Aerial crown-view tile of a tropical tree (Barro Colorado Island, Panama), acquired 20250616:
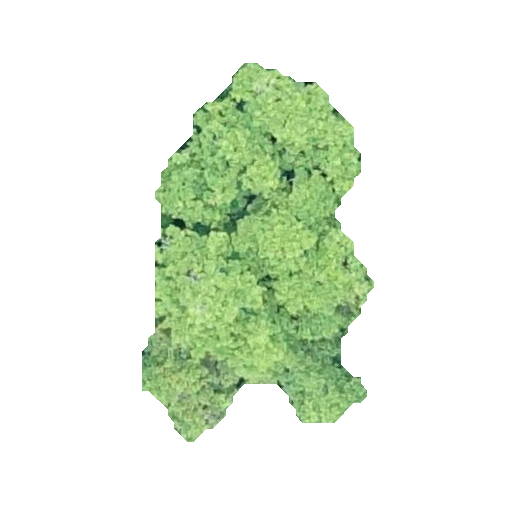
Species: Alseis blackiana
GBIF accepted scientific name: Alseis blackiana
Crown area: 89.009 m²